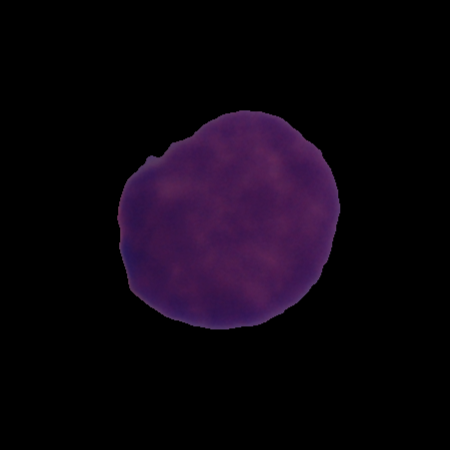
Label: cancer